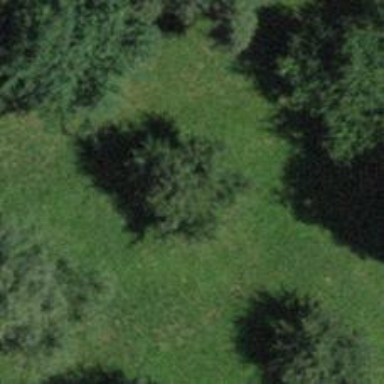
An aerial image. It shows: Agricultural area filled with broadleaved trees.